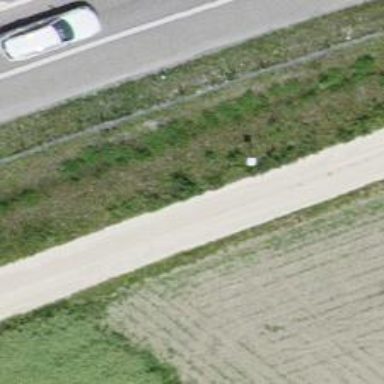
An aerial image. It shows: Aerial marker.